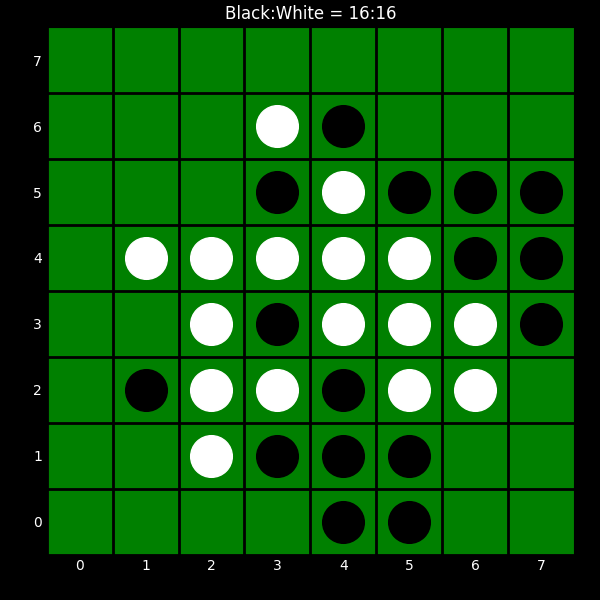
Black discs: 16
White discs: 16